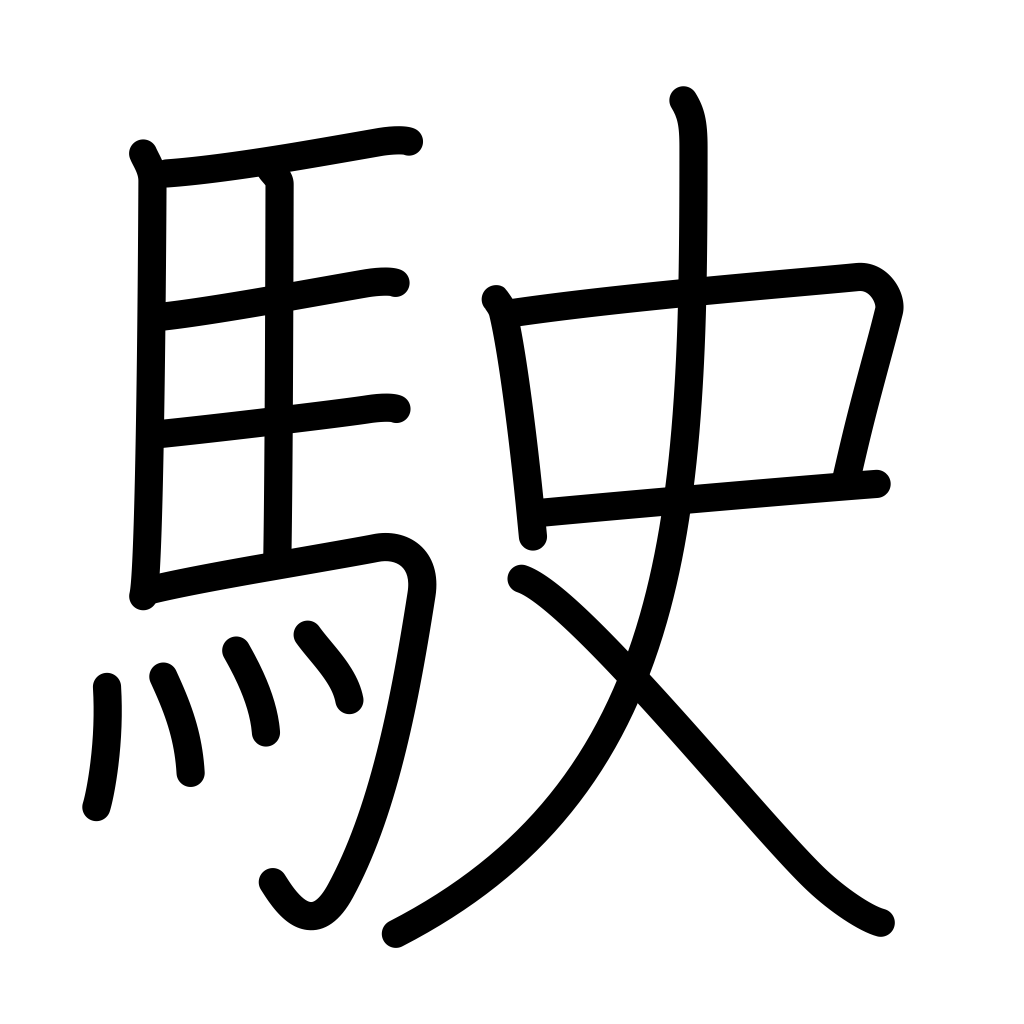
Meaning: run fast